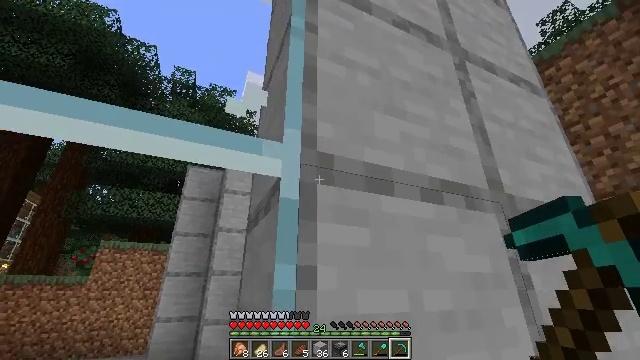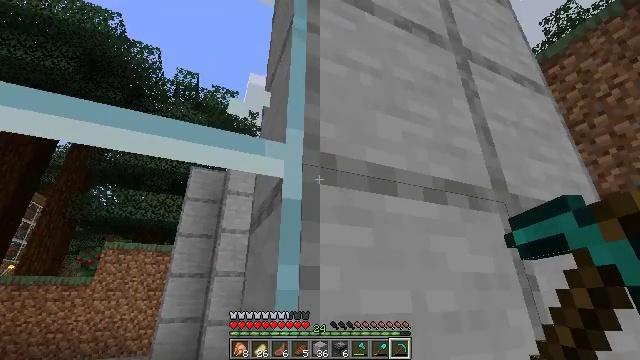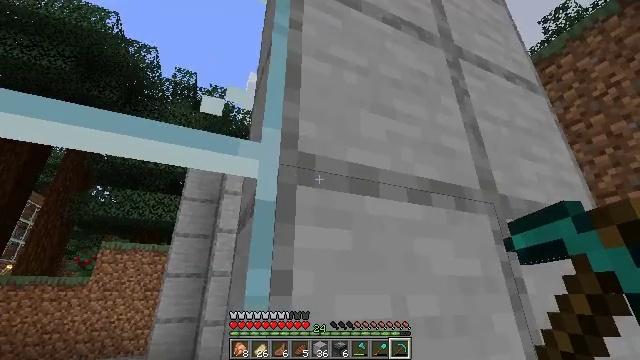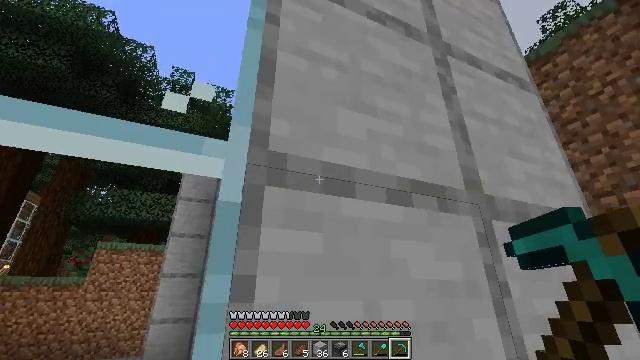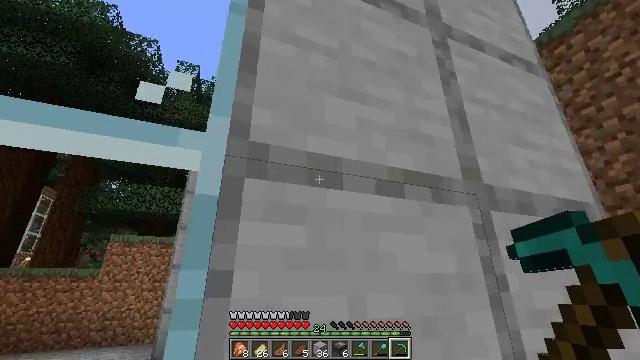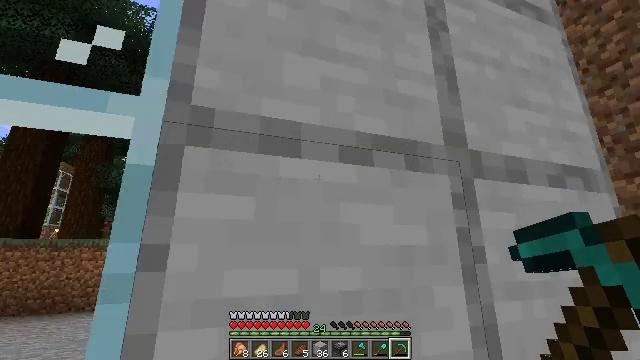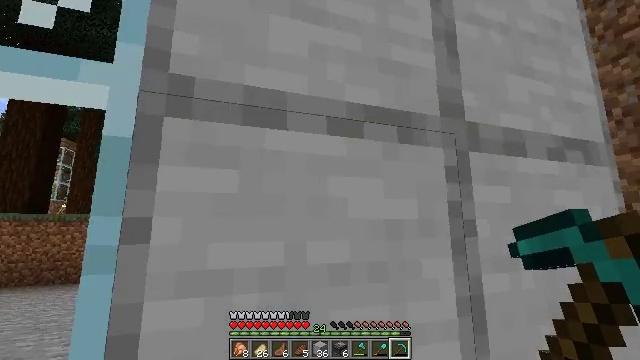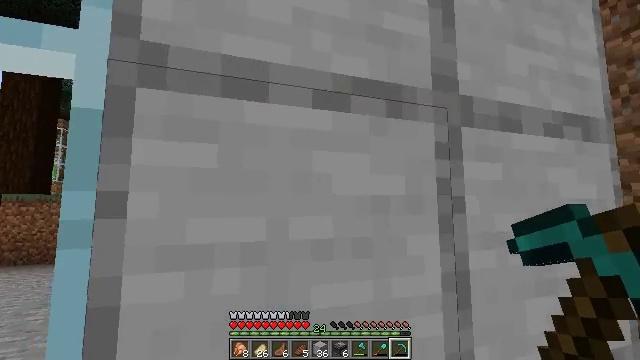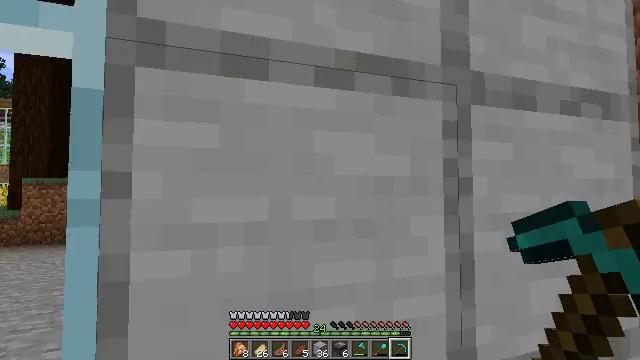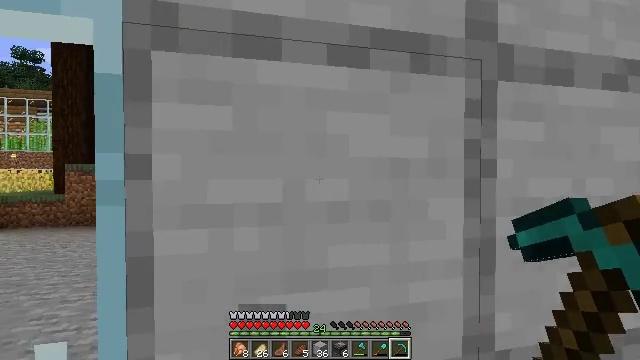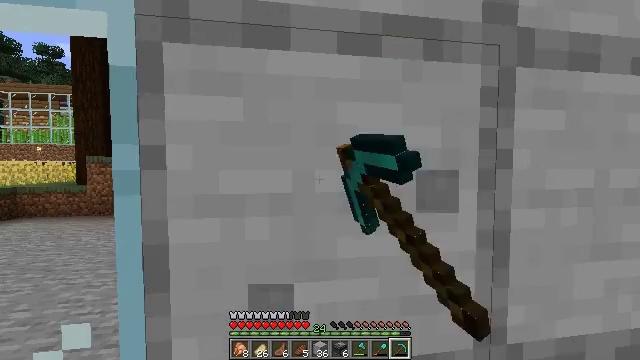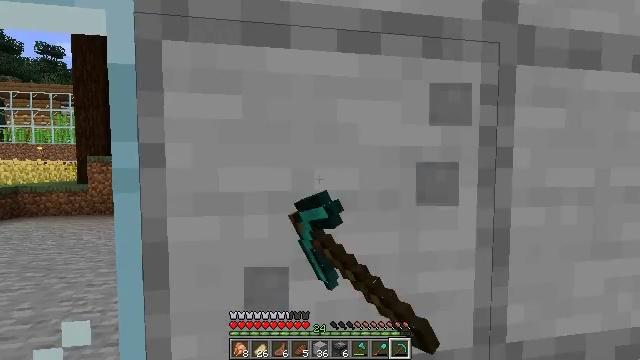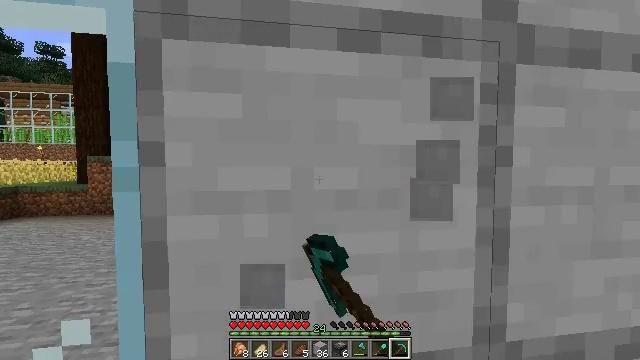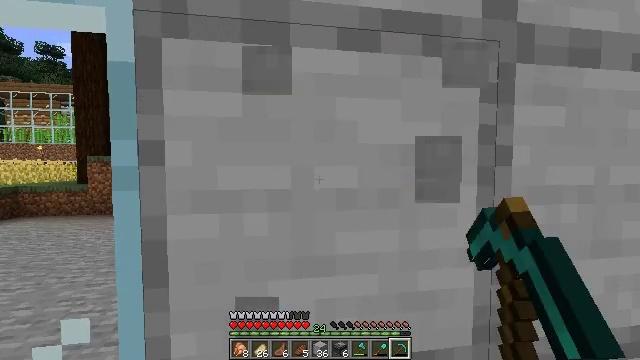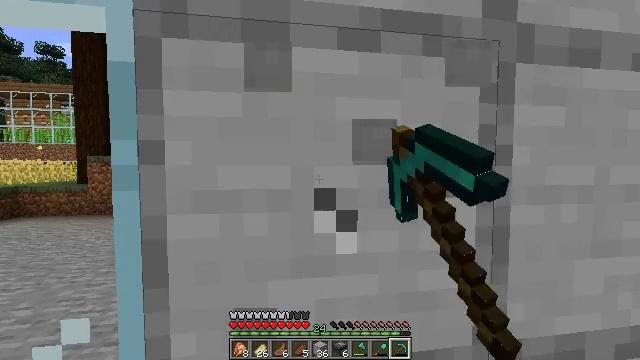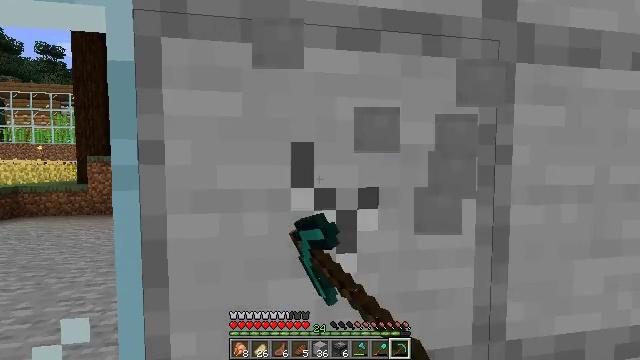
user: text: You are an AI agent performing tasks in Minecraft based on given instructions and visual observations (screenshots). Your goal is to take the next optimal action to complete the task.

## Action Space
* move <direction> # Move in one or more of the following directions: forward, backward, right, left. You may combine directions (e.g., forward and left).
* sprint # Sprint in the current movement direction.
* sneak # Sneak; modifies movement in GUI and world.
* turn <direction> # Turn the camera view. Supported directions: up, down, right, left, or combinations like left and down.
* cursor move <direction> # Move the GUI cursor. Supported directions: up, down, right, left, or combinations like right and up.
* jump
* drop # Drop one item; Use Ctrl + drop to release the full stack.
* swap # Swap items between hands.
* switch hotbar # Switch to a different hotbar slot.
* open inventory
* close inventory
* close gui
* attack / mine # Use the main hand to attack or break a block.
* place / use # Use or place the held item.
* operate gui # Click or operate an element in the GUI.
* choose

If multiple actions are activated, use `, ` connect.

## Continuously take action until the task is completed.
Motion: motion action
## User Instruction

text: Gather smooth stone from the ground.
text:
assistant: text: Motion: no_op
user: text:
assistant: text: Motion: move right
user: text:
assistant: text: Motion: move right
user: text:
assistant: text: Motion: move right, turn left and down
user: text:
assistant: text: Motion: turn left and down
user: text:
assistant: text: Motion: turn down
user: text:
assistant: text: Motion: turn down
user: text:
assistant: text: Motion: turn left and down
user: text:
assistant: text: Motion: turn left and down, attack / mine
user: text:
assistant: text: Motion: turn left and down, attack / mine
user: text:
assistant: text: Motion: attack / mine
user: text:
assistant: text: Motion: attack / mine
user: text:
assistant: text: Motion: attack / mine
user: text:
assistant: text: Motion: attack / mine
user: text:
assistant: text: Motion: attack / mine
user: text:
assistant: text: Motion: attack / mine
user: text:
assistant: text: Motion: attack / mine
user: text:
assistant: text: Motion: turn down, attack / mine
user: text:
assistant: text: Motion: turn down, attack / mine
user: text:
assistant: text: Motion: turn down, attack / mine
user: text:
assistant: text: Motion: turn down, attack / mine
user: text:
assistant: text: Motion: turn down, attack / mine
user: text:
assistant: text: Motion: turn down, attack / mine
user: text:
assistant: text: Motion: turn left and down, attack / mine
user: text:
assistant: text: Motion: turn down, attack / mine
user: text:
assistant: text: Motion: turn down, attack / mine
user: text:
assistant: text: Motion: turn down, attack / mine
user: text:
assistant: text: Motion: turn down, attack / mine
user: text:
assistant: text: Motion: turn down, attack / mine
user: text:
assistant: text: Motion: attack / mine